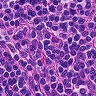
Metastatic tissue present: no